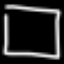
Label: square